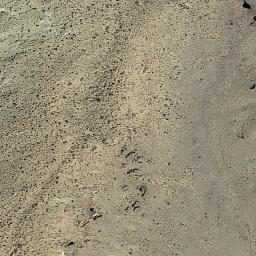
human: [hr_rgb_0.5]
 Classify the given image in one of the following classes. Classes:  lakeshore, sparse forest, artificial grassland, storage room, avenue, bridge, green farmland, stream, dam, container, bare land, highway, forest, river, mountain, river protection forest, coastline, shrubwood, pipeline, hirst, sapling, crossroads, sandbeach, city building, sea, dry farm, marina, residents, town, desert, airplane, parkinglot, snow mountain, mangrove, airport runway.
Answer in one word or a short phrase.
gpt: bare land